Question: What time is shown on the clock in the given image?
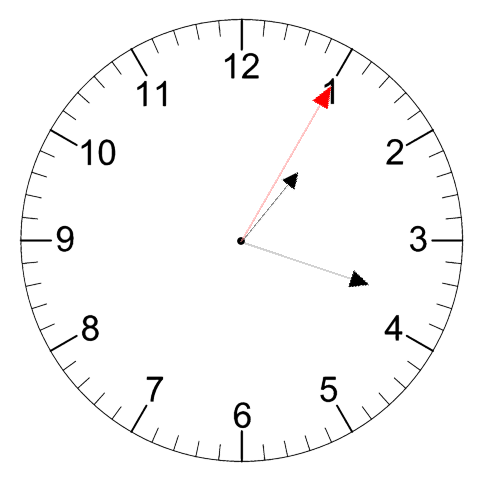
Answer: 01:18:05